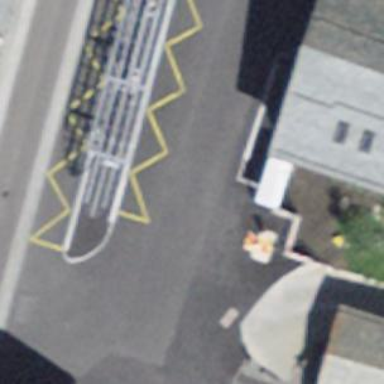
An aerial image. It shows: Platform with shelter made of asphalt. This platform is used for public transport.